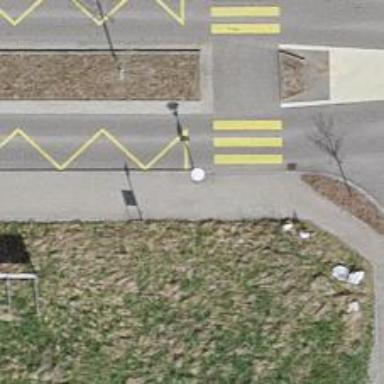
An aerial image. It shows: Sidewalk leading to public transport platform.